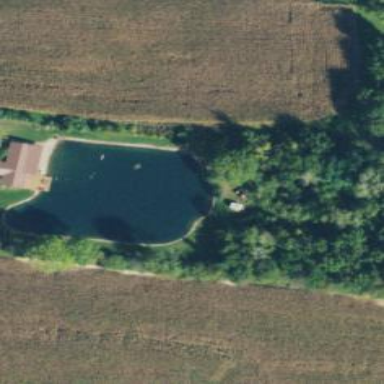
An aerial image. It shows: Pond in swimming area surrounded by leisure land.